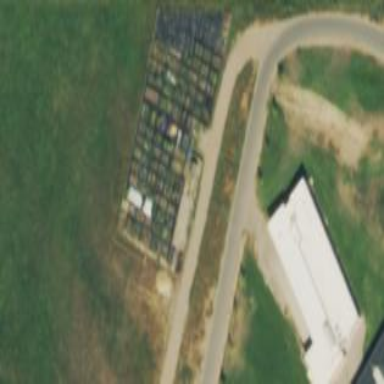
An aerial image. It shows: Community garden providing leisure land.